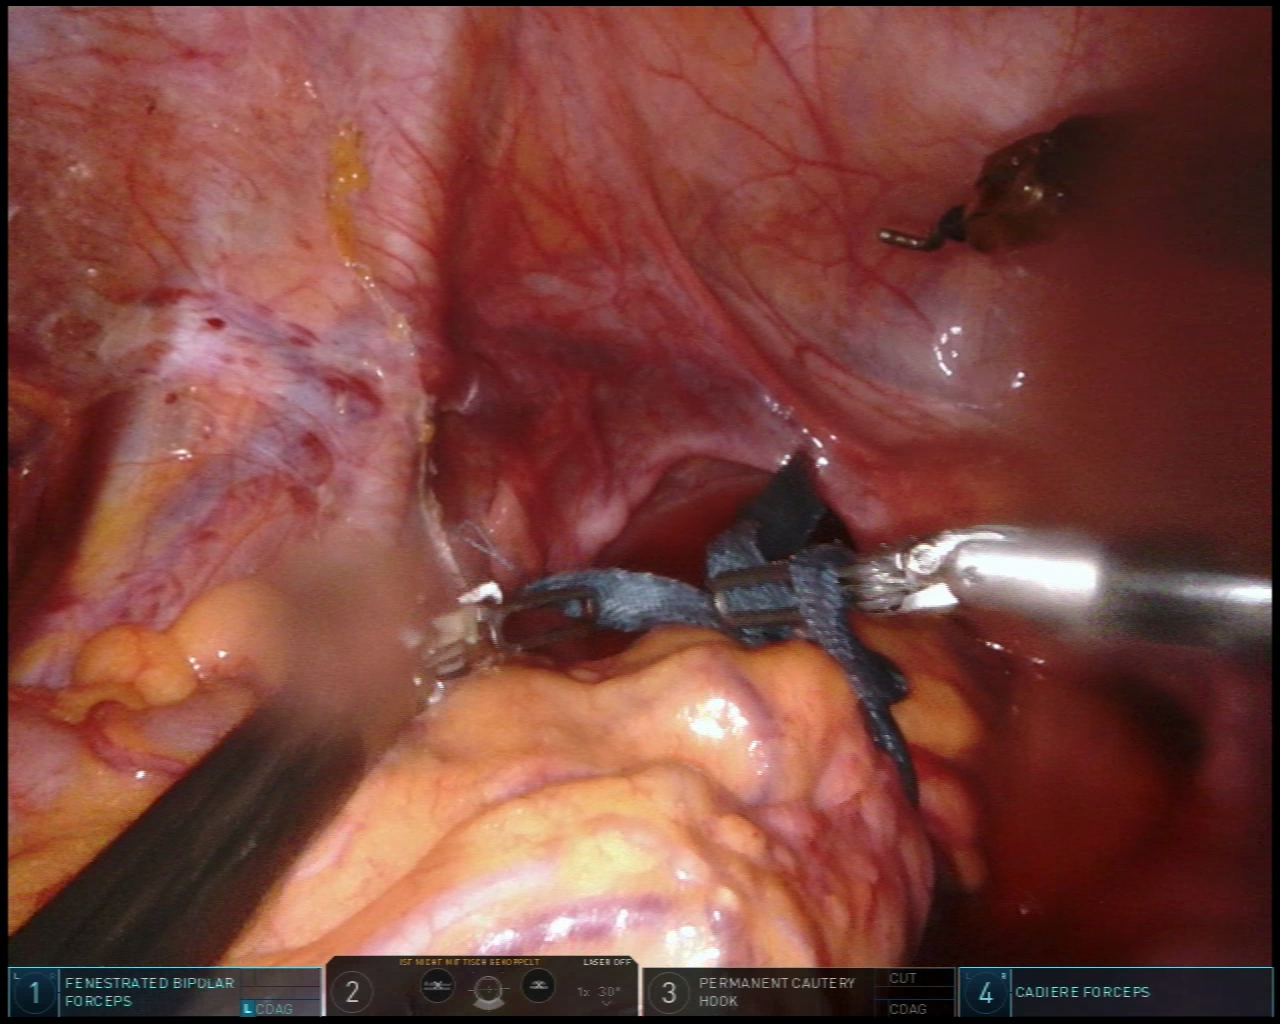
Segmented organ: abdominal_wall
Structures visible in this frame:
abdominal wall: yes
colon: no
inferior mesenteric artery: no
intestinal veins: no
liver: no
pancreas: no
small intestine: no
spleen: no
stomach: no
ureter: no
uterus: yes
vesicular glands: no